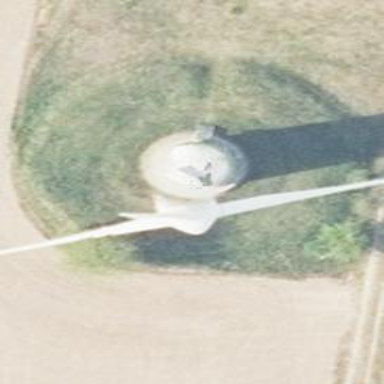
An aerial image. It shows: Wind generator in the form of horizontal axis wind turbine.